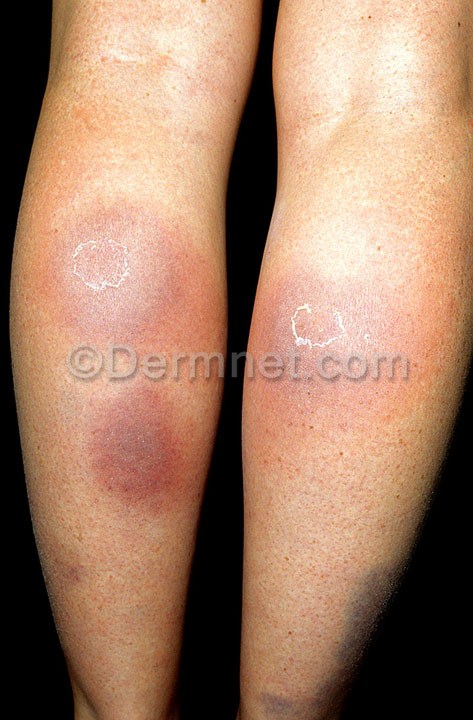
Disease: Vasculitis Photos